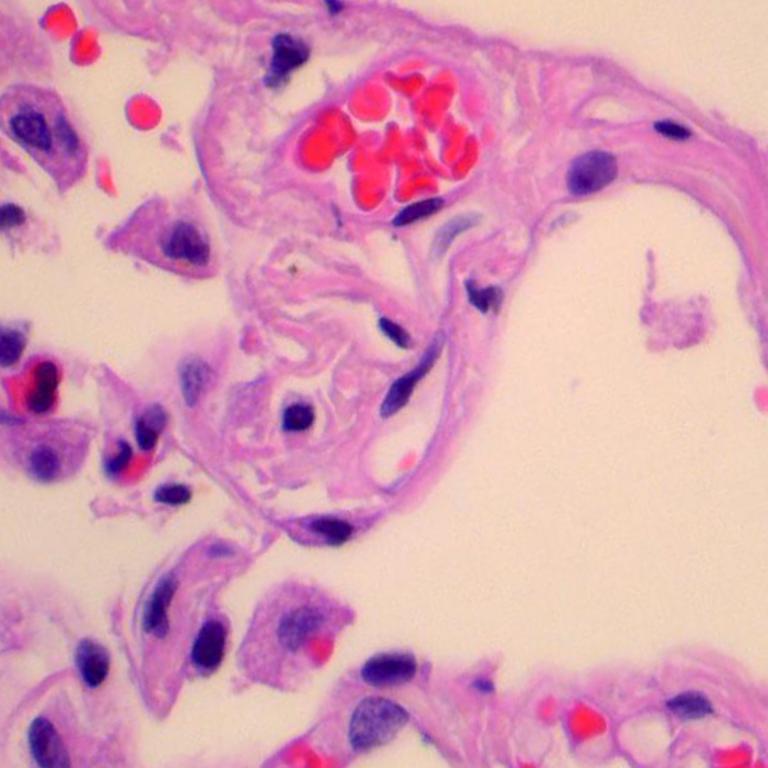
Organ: lung
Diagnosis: benign